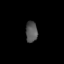
Tissue: prostate
Cell type: T cells
Senescence score: 0.255
Nuclear area (px): 237
Mean DAPI intensity: 87.835